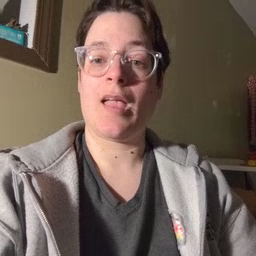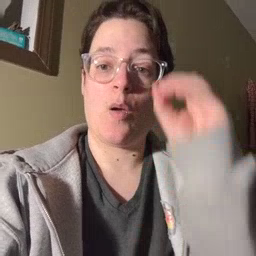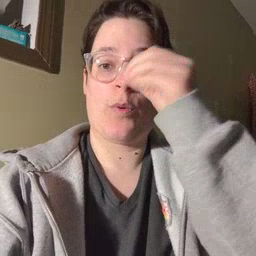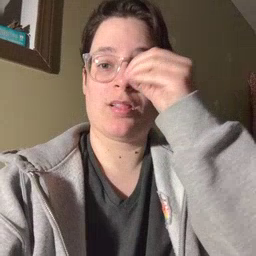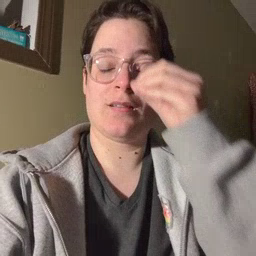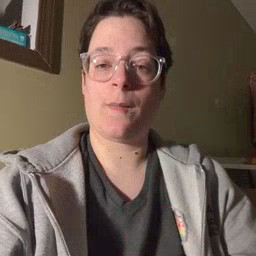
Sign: owl